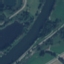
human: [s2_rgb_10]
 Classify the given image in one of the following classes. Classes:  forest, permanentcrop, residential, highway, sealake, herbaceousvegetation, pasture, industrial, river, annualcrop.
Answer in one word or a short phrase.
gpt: River